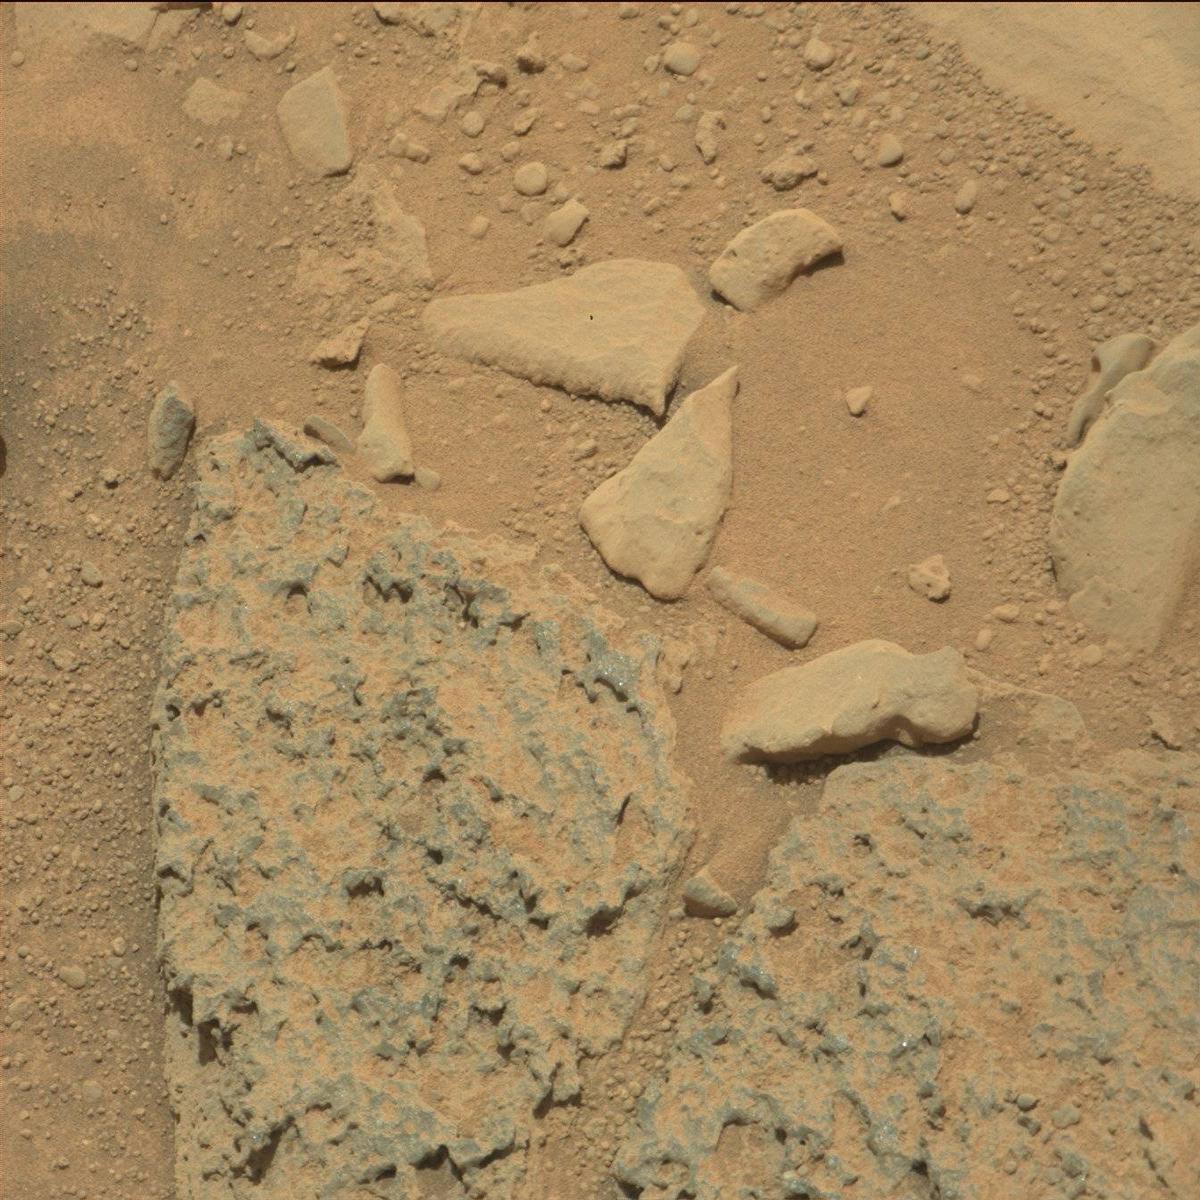
Terrain classes present: Bedrock, Rock, Sand / Soil